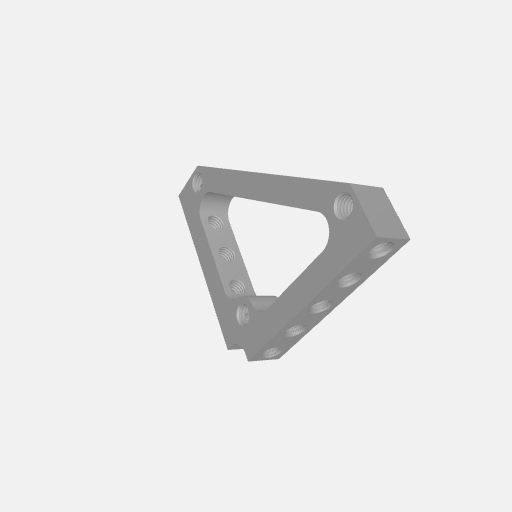
Part: GussetedAngleMount2-1